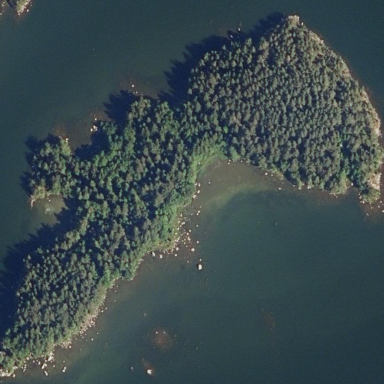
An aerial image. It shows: Islet.